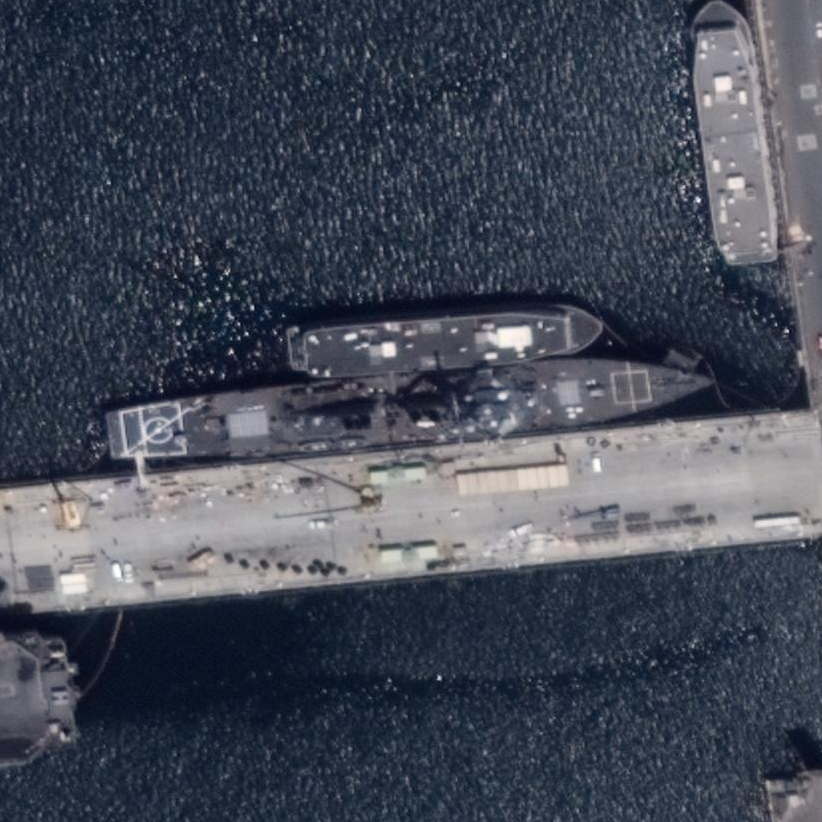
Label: destroyer